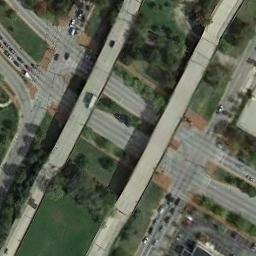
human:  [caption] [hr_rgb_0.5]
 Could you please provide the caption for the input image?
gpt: Many trees are beside the overpass .

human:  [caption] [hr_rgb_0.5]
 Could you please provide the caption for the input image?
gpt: The overpass is divided into three roads .

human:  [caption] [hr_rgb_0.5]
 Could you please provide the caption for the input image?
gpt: The cross-line overpass is over the roads and some cars are driving on the roads and the overpass .

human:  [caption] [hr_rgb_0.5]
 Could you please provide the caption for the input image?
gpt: The overpass is next to the grass and some trees .

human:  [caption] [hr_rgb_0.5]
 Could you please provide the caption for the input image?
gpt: There are some green trees and lawns around the overpass .